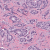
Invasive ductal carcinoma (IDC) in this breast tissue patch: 1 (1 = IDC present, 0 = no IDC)